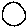
Label: circle